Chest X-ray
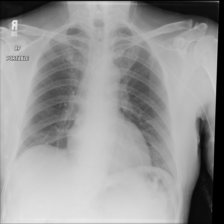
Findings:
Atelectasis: negative
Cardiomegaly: negative
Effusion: negative
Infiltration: negative
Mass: negative
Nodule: negative
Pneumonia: negative
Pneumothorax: negative
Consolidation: negative
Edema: negative
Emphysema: negative
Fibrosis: negative
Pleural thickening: negative
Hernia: negative